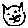
Label: cat